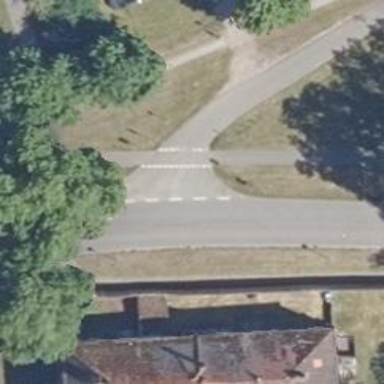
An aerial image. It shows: Road with "give way" sign.